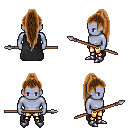
a pixel art fantasy rpg character, male body template, dark elf, purple skin, black cape, gold greaves, brown extra-long topknot hairstyle, metal boots, spear, four views (front, back, left, right), 2x2 character sprite sheet, small pixel art, hard edges, no anti-aliasing